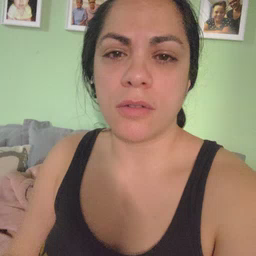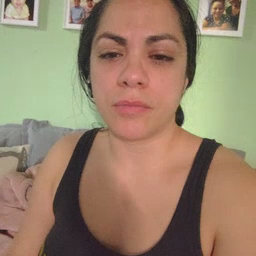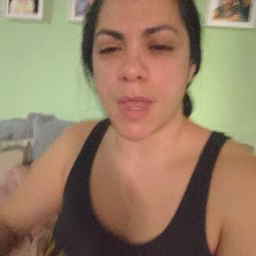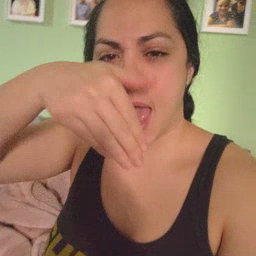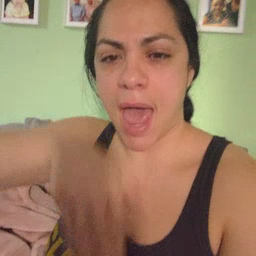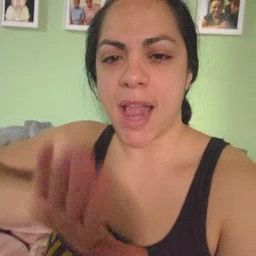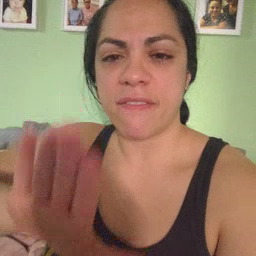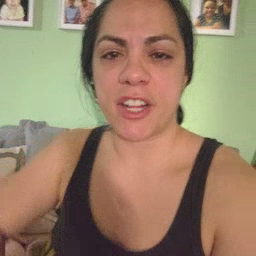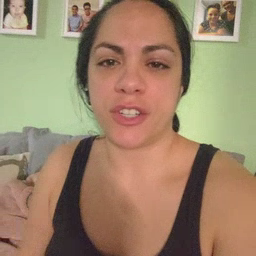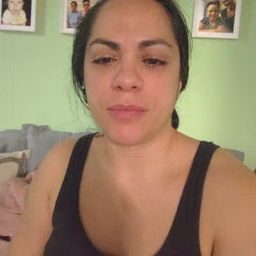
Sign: elephant